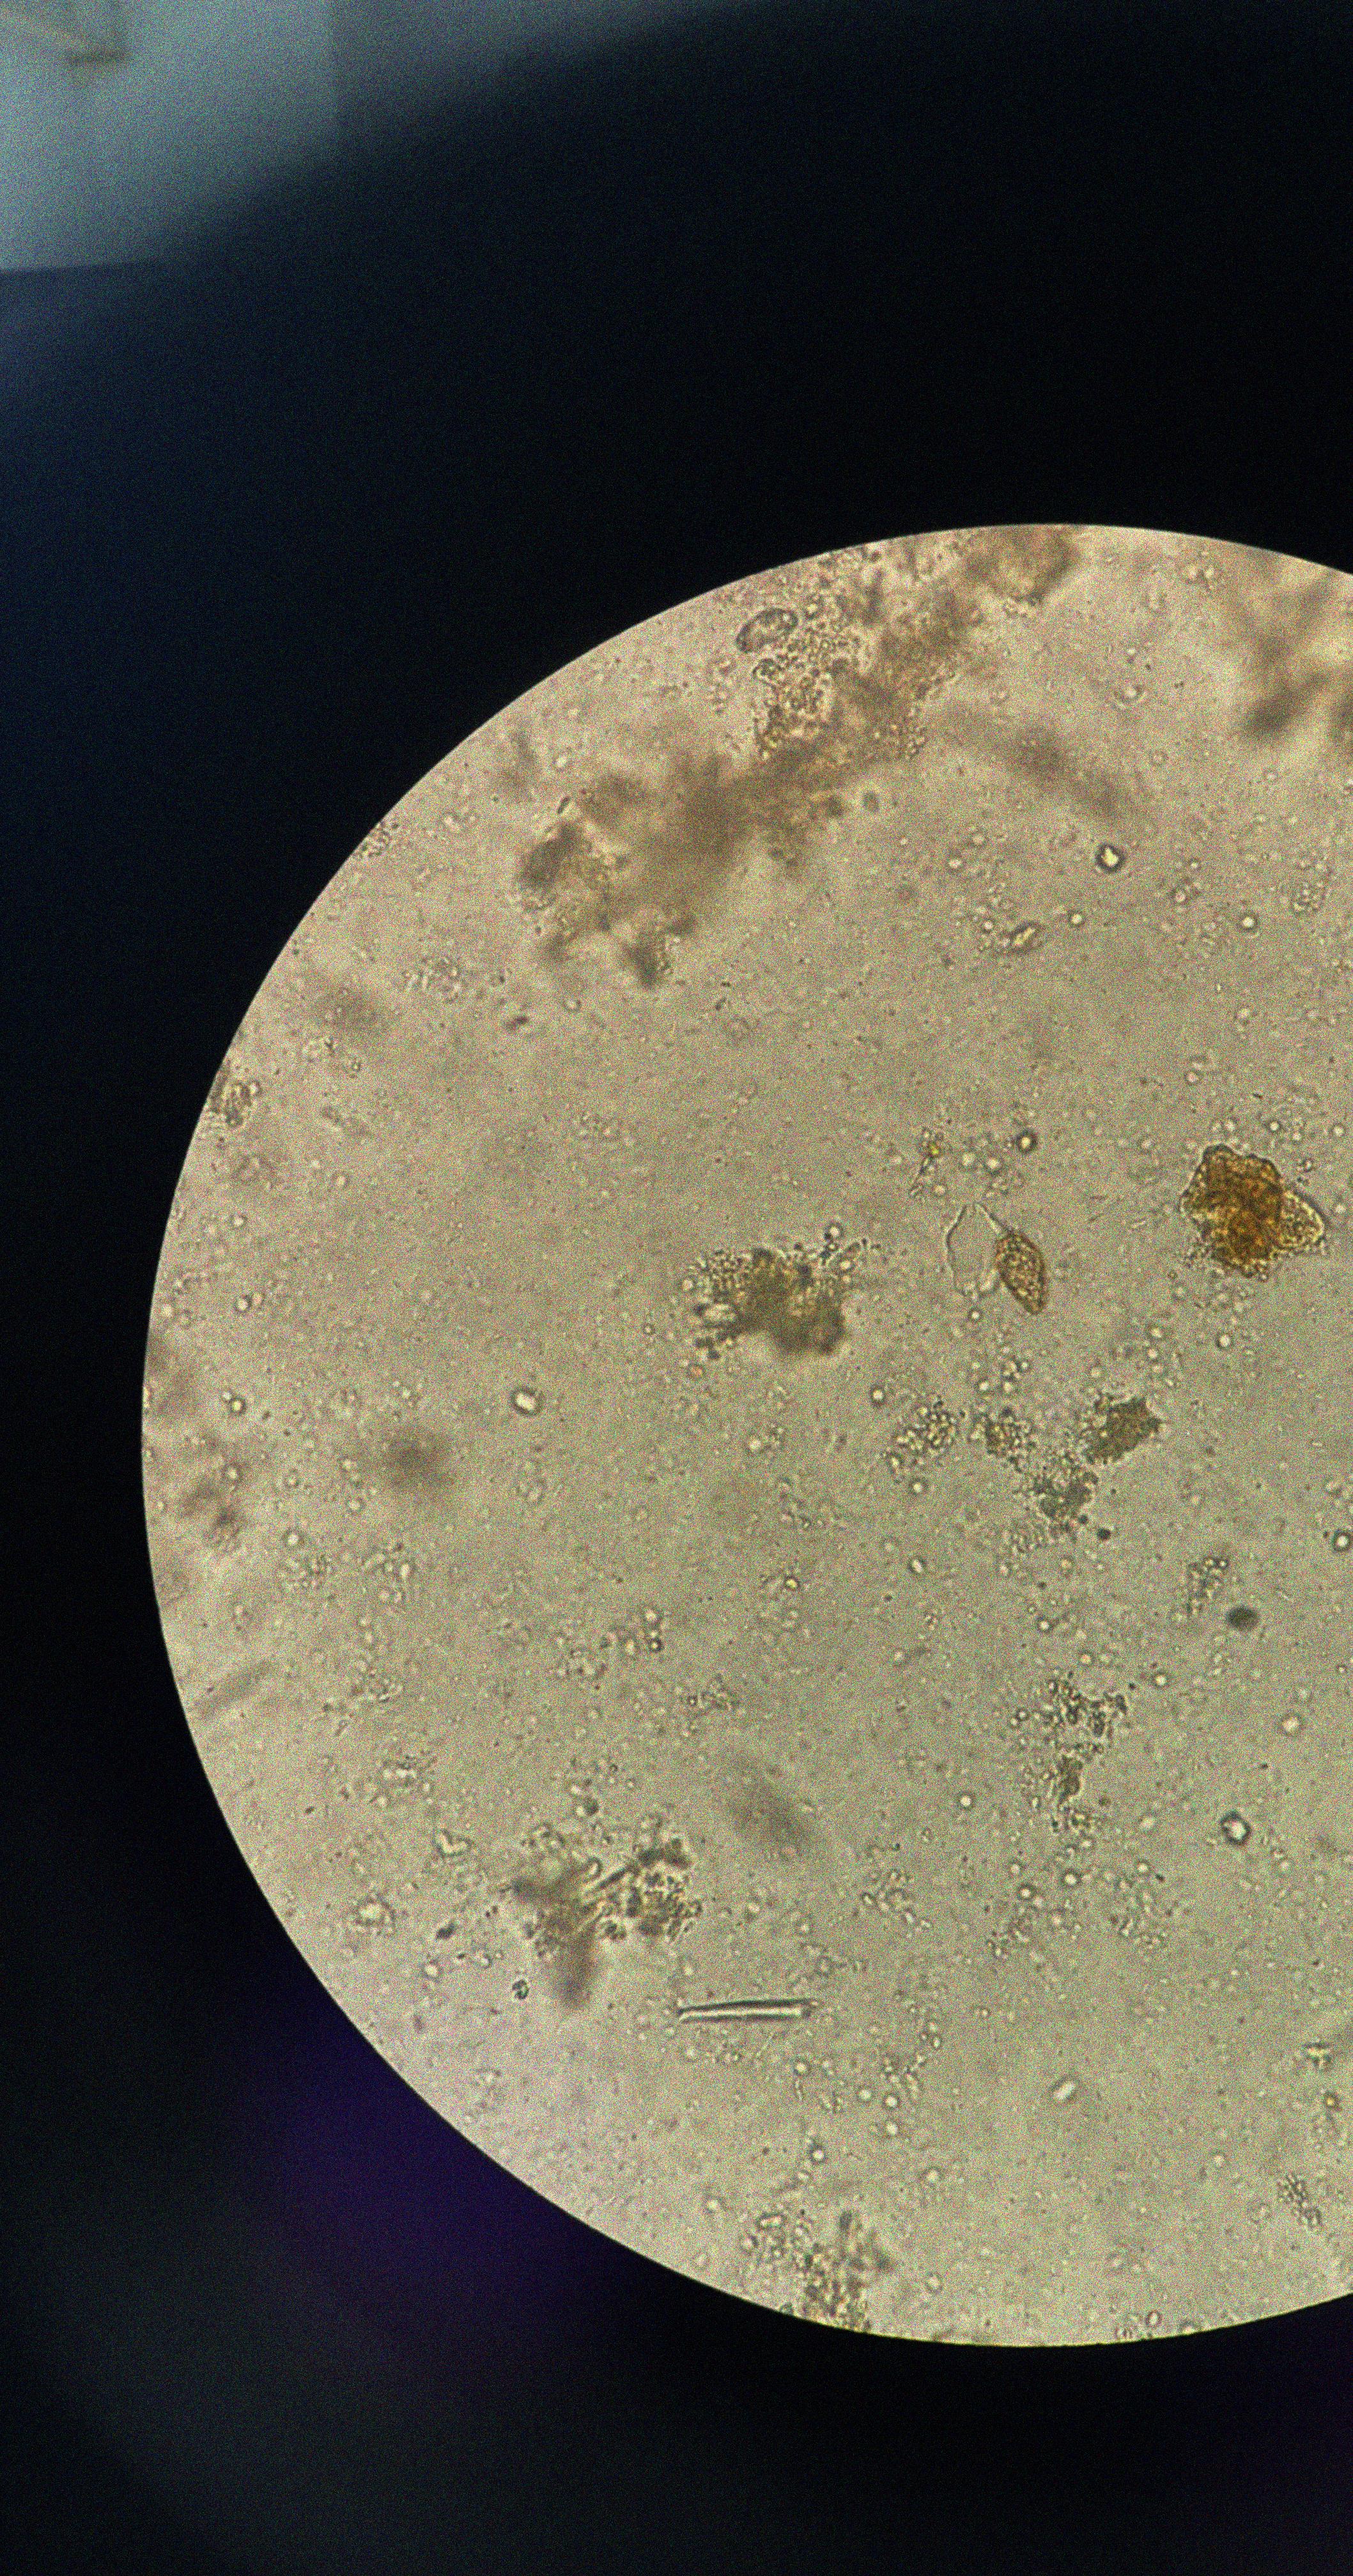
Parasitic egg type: Opisthorchis viverrine